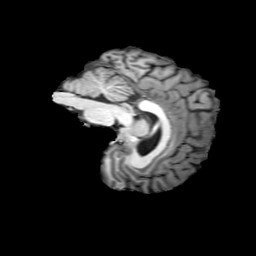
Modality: T1w
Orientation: sagittal
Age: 39
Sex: male
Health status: healthy